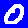
Digit: 0